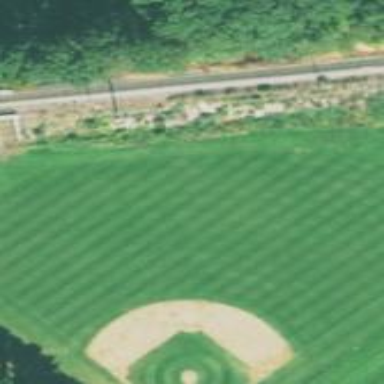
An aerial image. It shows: Baseball pitch for leisure land activities.